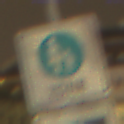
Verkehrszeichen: BeginnFussgaengerzone
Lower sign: MehrspurigeFahrzeugeFrei4
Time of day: Night
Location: Outdoor (Urban)
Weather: Overcast
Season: NotSpecified
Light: Artificial